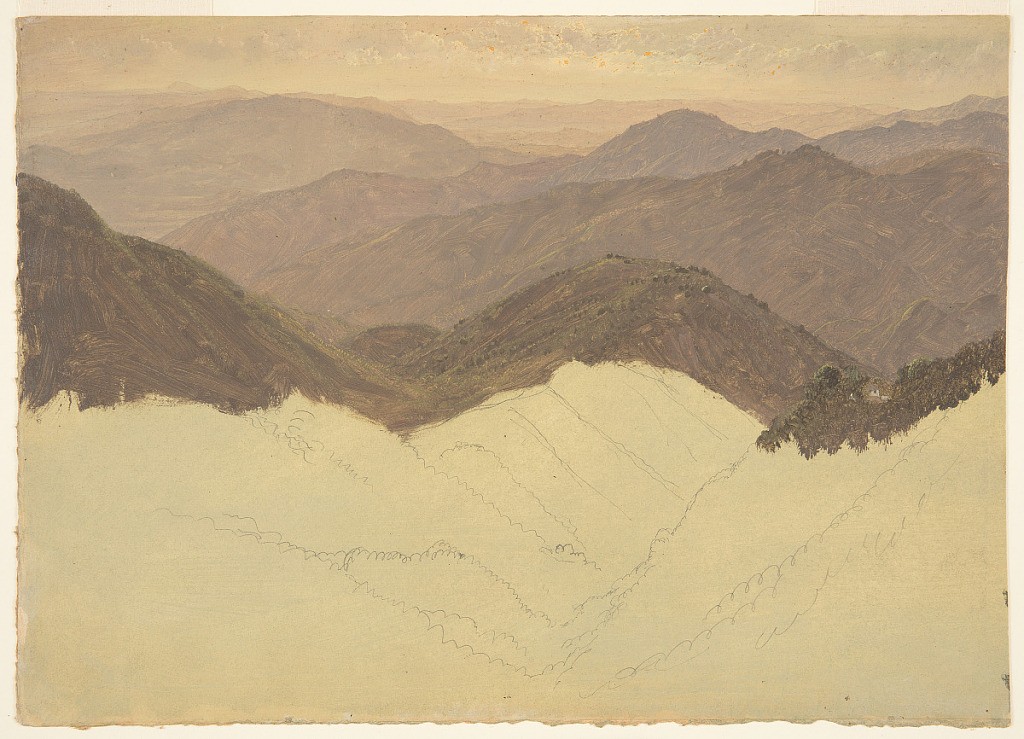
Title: Blue Mountains, Jamaica
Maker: Frederic Edwin Church, American, 1826–1900
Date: May–September 1865
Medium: Brush and oil, graphite on paperboard
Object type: Drawing
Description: Unfinished landscape sketch showing a view of the Blue Mountains of Jamaica extending into distance. The upper portion, completed in oil, shows greenish purple mountains beneath a hazy, golden sky. A small domestic structure is situate along the ridgeline at right. Lower portions show graphite outlines of mountain ridges.